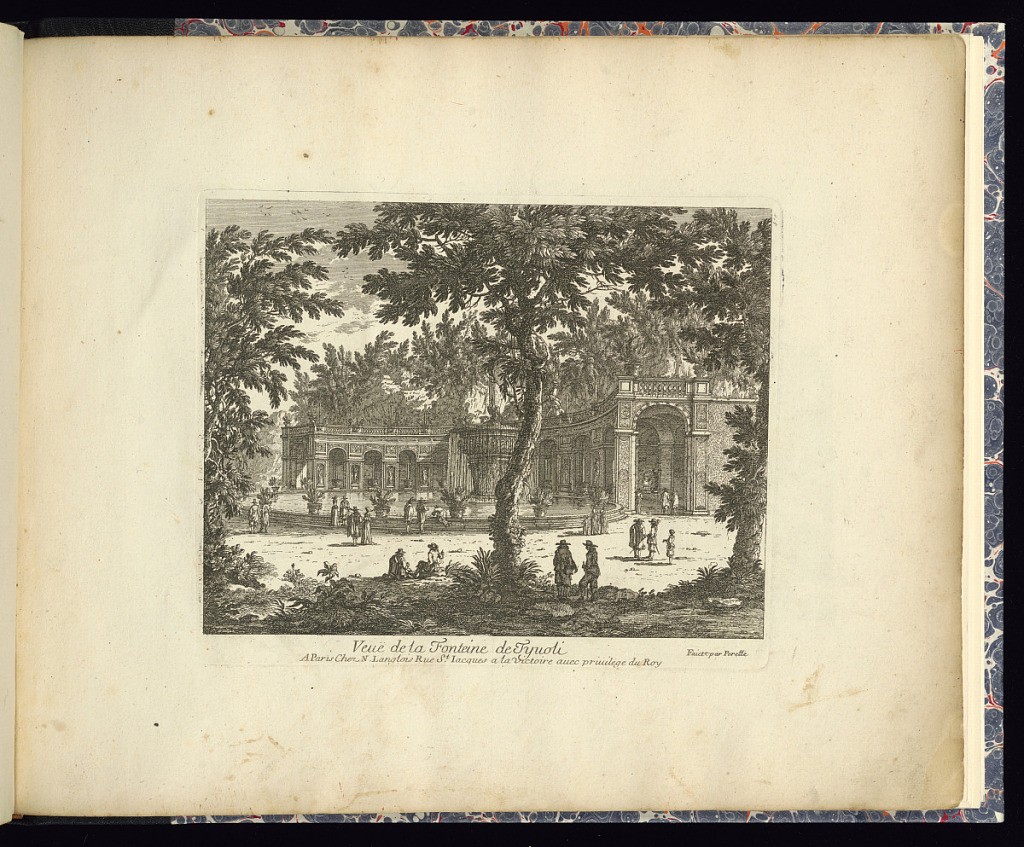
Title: Veuë de la Fonteine de Tyvoli
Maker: Gabriel Perelle, French, 1604–1677
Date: late 17th century
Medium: Etching on laid paper
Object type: Print
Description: View of a fountain and basin within a landscape framed by an arcade with statues within niches. Figures, and trees throughout. The plate is titled and signed.